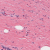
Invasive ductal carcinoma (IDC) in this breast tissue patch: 1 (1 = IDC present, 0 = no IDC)